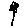
Label: flower